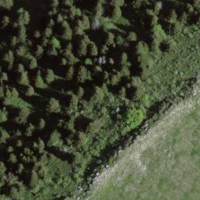
EUNIS habitat code: 44
Species observed at this site:
Anthus spinoletta